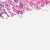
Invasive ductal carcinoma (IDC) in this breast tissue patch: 0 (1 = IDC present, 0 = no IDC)